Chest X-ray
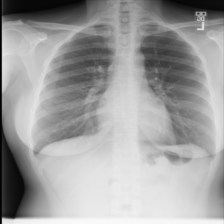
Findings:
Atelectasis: negative
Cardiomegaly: negative
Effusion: negative
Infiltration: negative
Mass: negative
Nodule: negative
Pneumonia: negative
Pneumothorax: negative
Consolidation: negative
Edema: negative
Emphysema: negative
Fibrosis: negative
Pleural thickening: negative
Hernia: negative